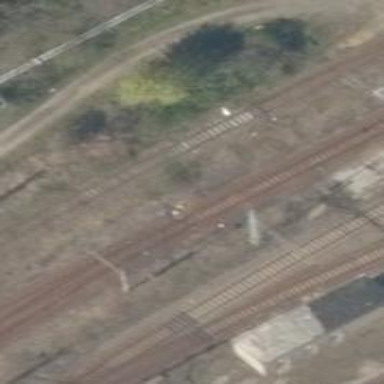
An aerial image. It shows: Railway switch.